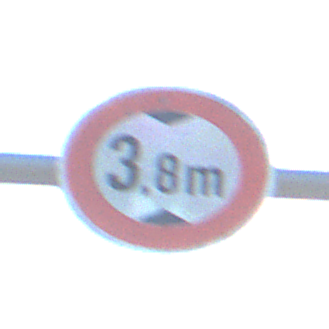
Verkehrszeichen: TatsaechlicheHoehe
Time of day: SunriseSunset
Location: Outdoor (Suburban)
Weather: PartlyCloudy
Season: Winter
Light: Natural